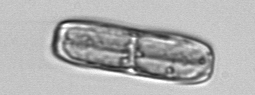
Label: Ephemera